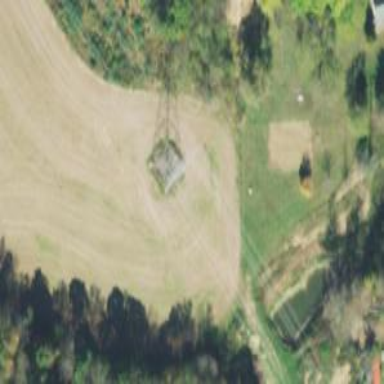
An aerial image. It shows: Lattice structure tower used for power transmission.